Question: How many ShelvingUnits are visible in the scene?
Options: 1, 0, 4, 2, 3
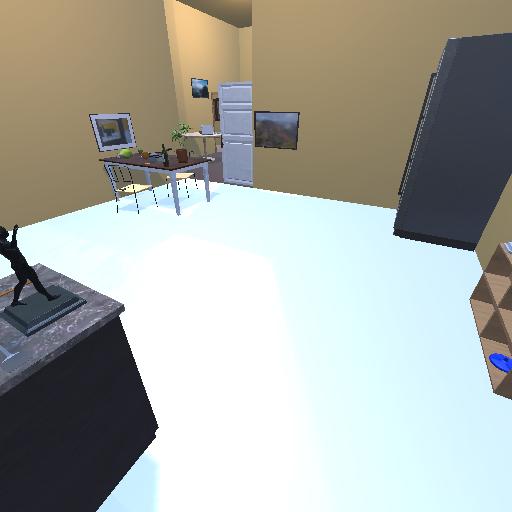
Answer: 1